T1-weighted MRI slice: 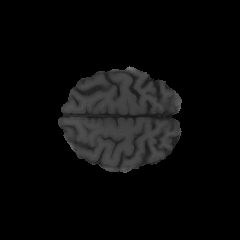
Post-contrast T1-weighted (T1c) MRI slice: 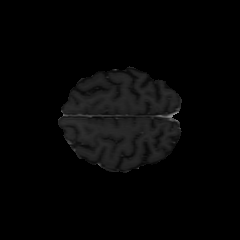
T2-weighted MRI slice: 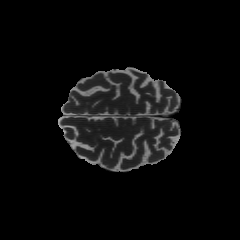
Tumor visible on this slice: no